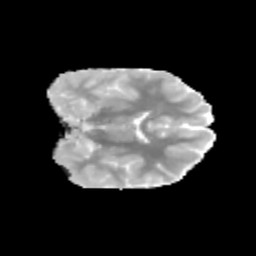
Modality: MD
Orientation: coronal
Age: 10
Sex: male
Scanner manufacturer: siemens
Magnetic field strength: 3 T
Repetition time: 3.8 s
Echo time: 0.07 s